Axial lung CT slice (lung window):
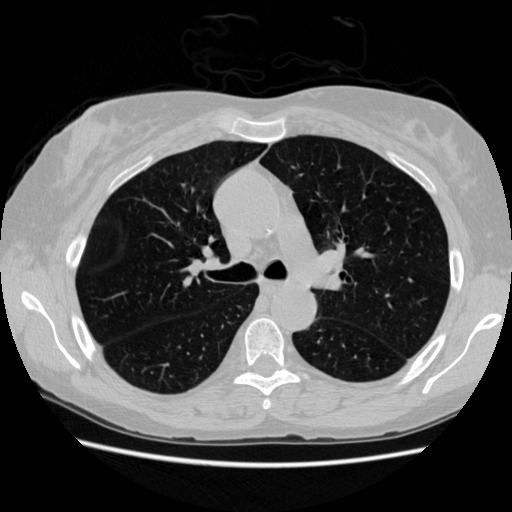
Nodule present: no